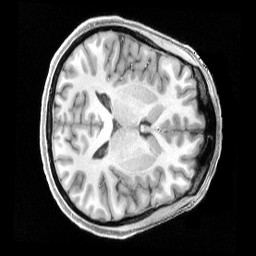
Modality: T1w
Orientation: axial
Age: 27
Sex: female
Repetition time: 2.4 s
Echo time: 0.00222 s